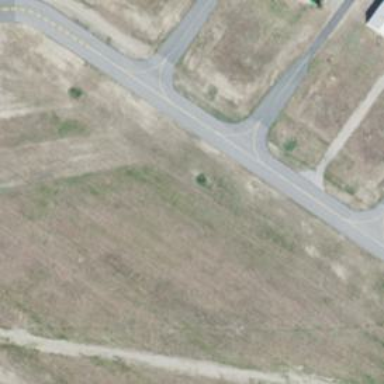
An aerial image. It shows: Asphalt taxiway at the airport.